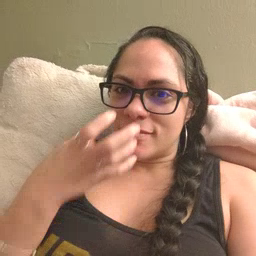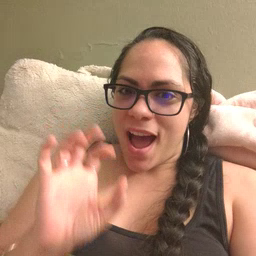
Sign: hot